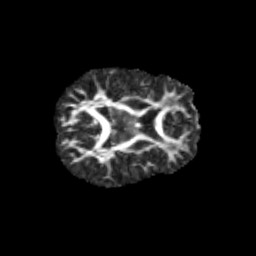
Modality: FA
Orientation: axial
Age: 13
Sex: female
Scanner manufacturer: siemens
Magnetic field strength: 3 T
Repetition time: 3.8 s
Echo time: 0.07 s